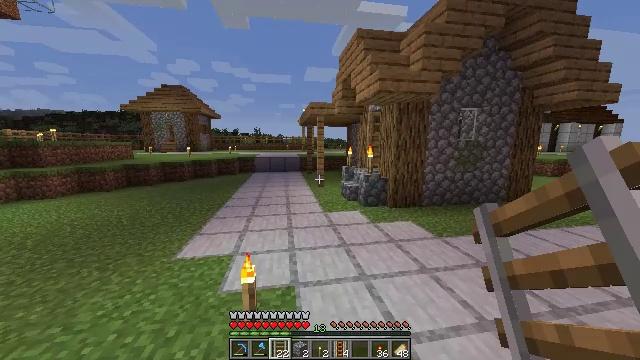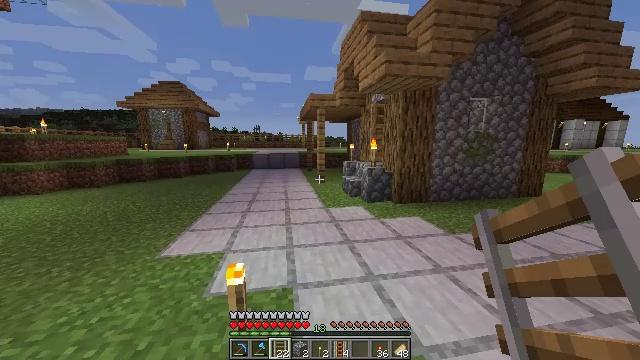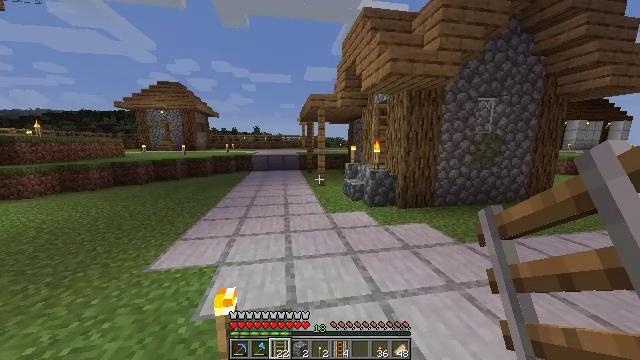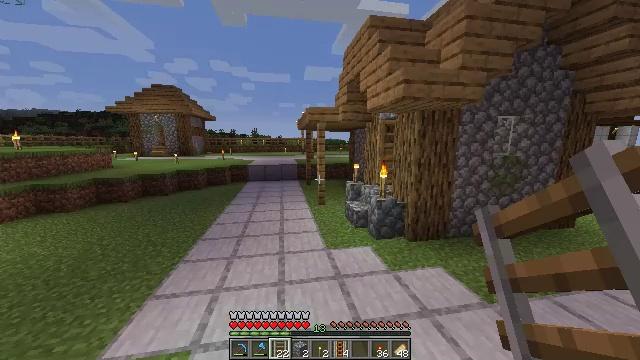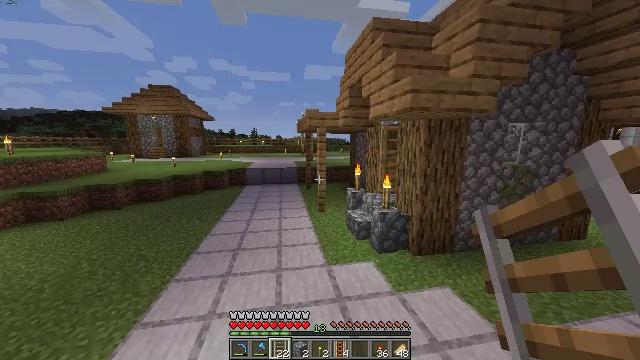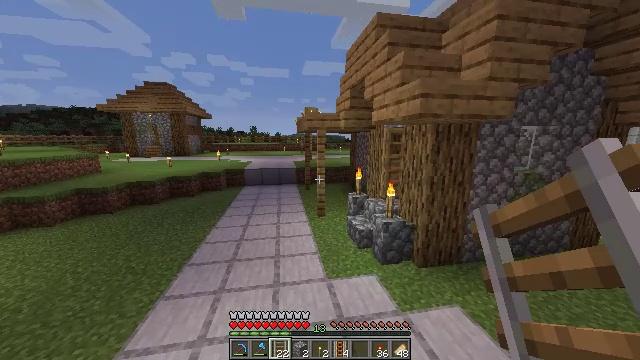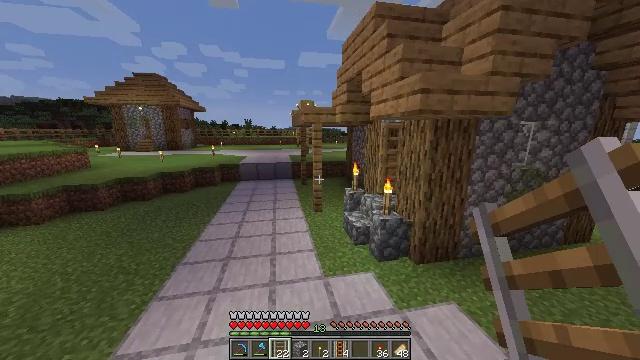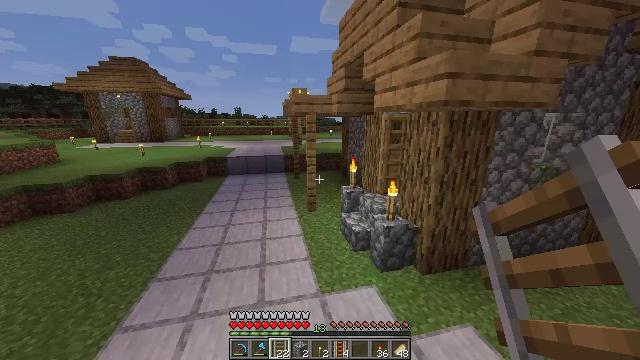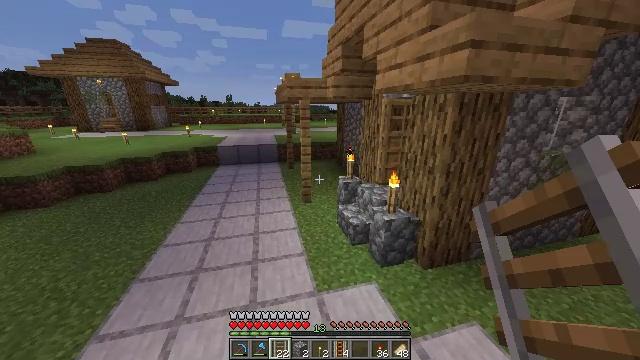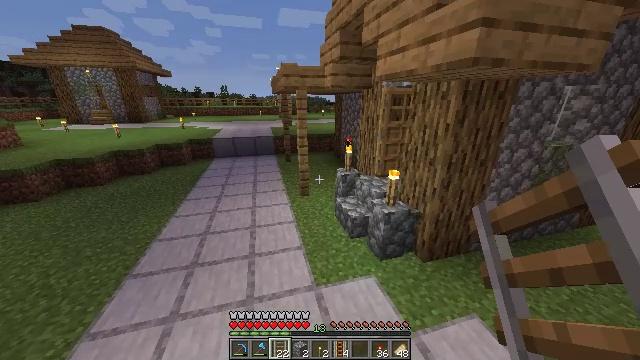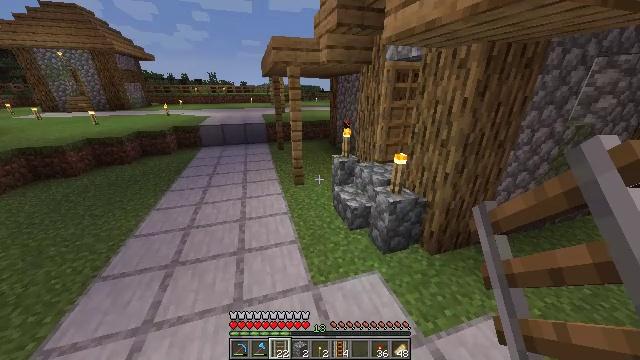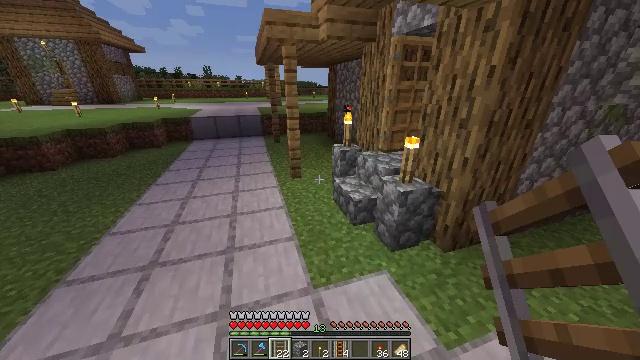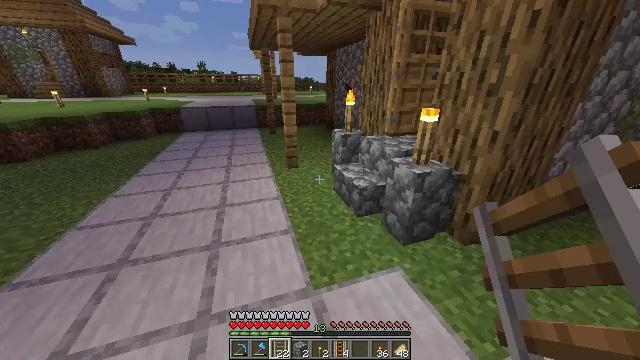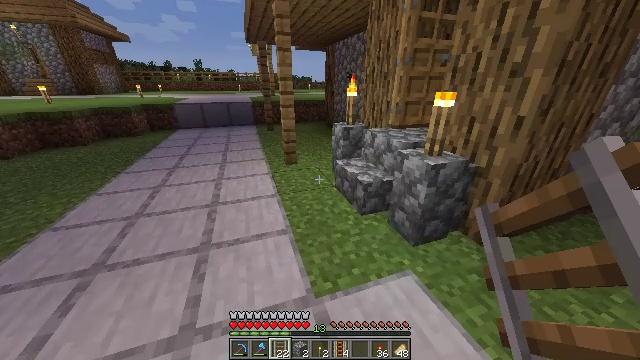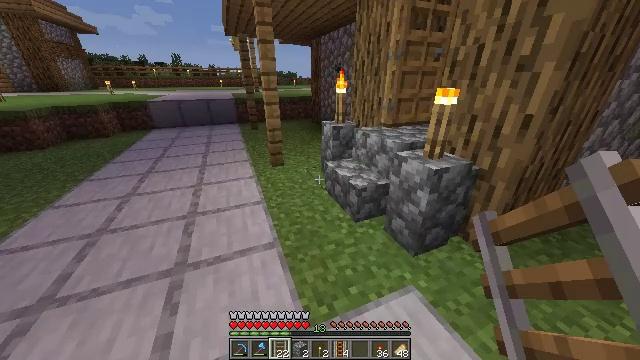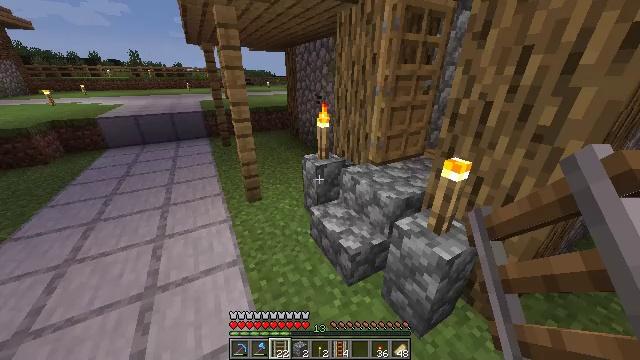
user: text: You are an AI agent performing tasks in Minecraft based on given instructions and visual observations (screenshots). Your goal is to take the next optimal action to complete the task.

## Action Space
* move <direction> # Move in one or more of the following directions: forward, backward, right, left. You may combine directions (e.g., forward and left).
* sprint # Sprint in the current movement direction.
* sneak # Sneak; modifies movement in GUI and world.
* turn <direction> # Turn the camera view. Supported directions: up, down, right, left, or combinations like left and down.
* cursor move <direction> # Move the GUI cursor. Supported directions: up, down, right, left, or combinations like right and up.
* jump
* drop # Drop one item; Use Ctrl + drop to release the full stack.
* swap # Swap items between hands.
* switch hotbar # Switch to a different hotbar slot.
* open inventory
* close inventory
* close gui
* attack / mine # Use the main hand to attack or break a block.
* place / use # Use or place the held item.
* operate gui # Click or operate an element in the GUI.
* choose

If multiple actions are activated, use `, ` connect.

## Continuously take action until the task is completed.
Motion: motion action
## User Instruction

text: Gather the cauldron for reuse.
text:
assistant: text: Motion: move forward, sprint, jump
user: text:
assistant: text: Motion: move forward, sprint, jump
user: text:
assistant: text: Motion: move forward, sprint, jump
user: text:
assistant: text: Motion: move forward, sprint, jump
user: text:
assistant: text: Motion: move forward, sprint, jump
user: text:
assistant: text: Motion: move forward, turn right and down, jump
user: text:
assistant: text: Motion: move forward, turn right and down, jump
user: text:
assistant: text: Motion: move forward, turn right and down, jump
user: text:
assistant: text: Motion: move forward, turn down, jump
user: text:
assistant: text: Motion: move forward, sprint, turn right and down, jump
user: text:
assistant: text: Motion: move forward, sprint, jump
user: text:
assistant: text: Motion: move forward, sprint, jump
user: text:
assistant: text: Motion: move forward, sprint, jump
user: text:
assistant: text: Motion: move forward, sprint, turn right, jump
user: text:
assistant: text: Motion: move forward, turn right and down, jump
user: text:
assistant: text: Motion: move forward, turn right and down, jump
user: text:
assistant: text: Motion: move forward, turn right
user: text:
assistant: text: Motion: turn right
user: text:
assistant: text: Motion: turn right and up
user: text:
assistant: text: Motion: turn right and up
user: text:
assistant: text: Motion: turn right and up
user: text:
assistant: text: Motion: no_op
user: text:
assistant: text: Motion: no_op
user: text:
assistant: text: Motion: move forward
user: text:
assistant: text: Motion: move forward
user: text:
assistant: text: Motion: move forward, turn right
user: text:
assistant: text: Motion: move forward, turn right
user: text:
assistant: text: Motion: move forward, sprint, turn right
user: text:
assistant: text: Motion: move forward, sprint, turn right and down
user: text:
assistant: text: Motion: move forward, sprint, turn right and down